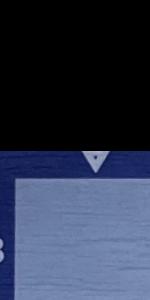
Label: Empty